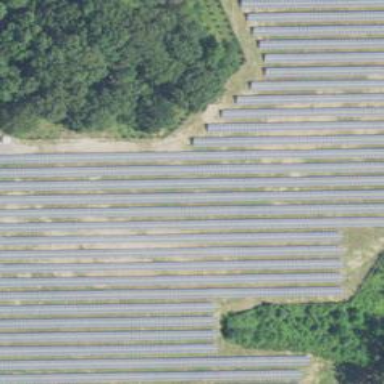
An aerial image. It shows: Solar photovoltaic power plant surrounded by fence.